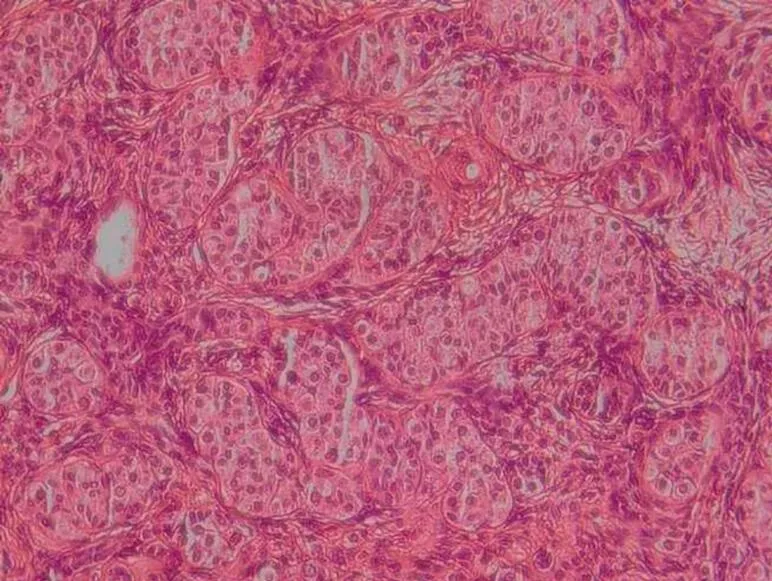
Biopsy of the right gonad showing germ cells intermingled with seminiferous tubules with decreased diameter.
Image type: pathology (h&e)